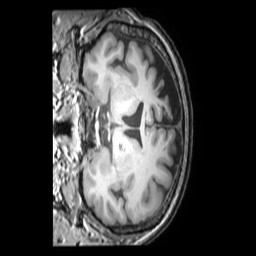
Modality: T1w
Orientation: coronal
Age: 56
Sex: female
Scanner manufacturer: philips
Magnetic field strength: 3 T
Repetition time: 0.009866 s
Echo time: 0.004595 s